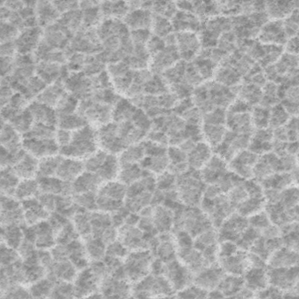
Label: frost